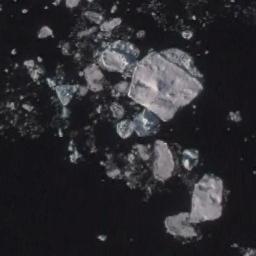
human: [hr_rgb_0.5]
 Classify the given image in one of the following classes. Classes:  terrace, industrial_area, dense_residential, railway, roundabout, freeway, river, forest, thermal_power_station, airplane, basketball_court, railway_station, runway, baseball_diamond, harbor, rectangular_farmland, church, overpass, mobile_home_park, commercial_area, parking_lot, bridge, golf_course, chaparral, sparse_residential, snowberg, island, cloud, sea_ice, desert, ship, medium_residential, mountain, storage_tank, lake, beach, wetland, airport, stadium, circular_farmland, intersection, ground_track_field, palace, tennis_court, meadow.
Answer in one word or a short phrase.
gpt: sea_ice